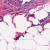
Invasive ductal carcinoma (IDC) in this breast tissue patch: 0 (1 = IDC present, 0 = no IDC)